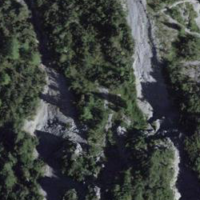
EUNIS habitat code: 32
Species observed at this site:
Epipactis atrorubens